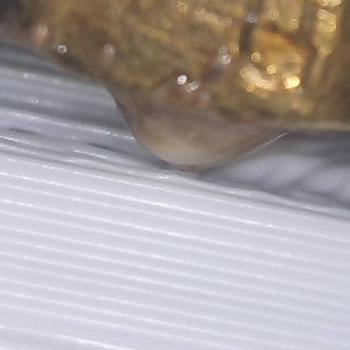
Flow rate: 224%